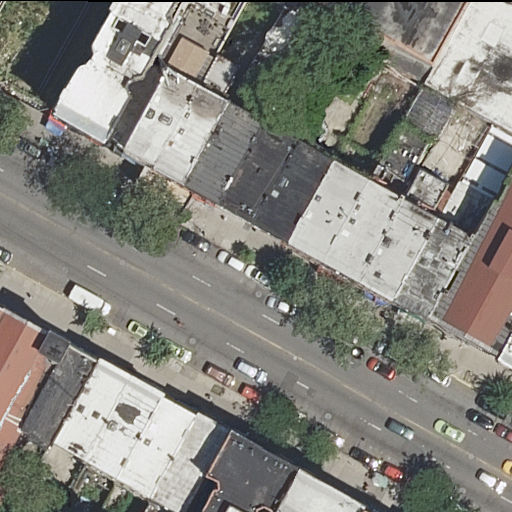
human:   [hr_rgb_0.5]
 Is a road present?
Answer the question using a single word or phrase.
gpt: yes

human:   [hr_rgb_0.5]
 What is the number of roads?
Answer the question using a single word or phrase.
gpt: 1

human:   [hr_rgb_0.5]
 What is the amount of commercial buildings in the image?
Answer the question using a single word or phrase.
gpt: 0

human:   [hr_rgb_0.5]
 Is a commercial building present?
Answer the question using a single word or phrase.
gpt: no

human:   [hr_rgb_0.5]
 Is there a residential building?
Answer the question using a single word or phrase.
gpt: yes

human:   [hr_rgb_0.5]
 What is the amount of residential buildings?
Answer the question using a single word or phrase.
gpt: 25

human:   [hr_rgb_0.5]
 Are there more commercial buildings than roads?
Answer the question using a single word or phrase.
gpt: no

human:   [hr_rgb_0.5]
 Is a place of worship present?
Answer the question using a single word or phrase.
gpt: yes

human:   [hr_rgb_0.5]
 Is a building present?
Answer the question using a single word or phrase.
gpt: yes

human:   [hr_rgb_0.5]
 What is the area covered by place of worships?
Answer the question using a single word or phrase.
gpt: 592m2

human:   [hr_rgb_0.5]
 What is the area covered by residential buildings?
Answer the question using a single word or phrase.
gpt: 4902m2

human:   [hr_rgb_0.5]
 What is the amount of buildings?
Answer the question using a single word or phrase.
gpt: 25

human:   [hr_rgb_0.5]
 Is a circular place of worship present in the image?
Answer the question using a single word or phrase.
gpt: no

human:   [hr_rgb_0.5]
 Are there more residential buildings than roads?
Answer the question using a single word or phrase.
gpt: yes

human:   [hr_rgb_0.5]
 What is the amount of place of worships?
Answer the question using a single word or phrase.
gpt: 1

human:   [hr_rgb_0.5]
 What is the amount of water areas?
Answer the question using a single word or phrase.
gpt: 0

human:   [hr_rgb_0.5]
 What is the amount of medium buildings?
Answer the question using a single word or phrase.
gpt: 20

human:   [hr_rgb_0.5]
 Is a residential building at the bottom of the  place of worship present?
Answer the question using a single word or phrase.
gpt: yes

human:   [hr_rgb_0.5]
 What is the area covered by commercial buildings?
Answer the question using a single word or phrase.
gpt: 0m2

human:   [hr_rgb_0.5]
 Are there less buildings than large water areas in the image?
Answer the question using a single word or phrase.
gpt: no

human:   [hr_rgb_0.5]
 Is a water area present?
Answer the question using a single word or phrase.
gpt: no

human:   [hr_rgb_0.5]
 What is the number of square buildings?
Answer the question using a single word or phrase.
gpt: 0

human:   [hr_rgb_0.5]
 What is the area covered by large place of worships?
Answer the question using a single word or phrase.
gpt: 592m2

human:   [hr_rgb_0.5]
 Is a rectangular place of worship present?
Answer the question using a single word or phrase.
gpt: no

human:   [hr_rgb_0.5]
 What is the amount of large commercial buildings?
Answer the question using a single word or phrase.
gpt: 0

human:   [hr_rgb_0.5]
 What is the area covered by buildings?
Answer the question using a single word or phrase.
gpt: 4902m2

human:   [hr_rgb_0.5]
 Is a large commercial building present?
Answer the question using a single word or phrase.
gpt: no

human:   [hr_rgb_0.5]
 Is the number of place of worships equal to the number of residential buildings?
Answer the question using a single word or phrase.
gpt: no

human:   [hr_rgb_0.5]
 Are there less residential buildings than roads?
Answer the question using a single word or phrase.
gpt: no

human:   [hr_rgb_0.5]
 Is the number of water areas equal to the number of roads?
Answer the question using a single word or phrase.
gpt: no

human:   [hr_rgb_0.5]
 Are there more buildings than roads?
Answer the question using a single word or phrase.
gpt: yes

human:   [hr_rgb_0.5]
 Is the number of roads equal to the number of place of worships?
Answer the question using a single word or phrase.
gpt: yes

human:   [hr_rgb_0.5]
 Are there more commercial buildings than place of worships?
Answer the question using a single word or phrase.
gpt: no

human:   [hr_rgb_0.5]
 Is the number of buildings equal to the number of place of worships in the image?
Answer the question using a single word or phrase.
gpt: no

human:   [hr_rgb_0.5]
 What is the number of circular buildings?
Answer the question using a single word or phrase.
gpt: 0

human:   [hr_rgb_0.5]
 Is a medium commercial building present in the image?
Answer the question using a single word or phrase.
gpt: no

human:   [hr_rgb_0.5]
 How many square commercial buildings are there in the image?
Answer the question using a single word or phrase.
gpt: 0

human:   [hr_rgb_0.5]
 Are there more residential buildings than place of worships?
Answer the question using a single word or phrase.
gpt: yes

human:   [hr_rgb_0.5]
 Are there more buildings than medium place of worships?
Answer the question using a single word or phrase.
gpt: yes

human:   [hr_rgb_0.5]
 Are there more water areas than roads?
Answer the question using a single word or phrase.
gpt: no

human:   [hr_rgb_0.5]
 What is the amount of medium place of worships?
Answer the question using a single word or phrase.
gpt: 0

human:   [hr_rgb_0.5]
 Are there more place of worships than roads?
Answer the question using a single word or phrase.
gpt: no

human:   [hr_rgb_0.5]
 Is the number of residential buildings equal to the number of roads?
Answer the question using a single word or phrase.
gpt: no

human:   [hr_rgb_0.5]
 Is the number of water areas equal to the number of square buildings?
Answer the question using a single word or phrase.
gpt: yes

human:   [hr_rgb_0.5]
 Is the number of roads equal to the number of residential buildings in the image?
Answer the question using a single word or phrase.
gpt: no

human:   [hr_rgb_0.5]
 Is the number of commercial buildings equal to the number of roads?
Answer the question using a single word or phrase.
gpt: no

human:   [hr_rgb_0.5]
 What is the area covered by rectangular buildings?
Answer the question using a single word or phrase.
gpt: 2657m2

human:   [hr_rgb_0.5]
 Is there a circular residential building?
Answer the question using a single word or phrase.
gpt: no

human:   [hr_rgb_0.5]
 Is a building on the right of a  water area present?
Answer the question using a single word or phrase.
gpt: no

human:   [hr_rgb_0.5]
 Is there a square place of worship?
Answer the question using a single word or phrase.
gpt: no

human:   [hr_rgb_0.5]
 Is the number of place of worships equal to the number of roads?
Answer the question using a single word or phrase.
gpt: yes

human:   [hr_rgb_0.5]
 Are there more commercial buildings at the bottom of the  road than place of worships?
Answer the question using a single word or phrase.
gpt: no

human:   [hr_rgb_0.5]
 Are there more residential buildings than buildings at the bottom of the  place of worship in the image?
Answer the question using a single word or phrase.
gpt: yes

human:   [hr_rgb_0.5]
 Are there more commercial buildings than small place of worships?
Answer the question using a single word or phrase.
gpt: no

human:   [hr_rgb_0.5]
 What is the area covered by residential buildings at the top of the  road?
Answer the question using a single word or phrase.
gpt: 3204m2

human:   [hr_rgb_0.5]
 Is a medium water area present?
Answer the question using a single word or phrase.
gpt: no

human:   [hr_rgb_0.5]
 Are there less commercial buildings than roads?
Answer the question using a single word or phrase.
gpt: yes

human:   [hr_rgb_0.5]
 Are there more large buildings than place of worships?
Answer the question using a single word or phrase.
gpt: yes

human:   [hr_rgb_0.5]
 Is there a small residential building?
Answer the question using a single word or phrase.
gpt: yes

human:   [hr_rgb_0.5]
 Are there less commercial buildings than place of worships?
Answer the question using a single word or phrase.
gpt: yes

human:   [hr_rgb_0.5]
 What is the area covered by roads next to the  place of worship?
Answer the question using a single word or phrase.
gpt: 0m2

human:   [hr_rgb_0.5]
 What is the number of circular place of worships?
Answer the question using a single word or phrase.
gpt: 0

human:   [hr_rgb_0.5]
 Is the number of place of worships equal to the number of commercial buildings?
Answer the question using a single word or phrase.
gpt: no

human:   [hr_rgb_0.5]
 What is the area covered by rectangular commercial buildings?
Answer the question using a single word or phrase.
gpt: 0m2